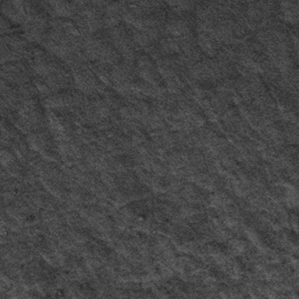
Label: frost